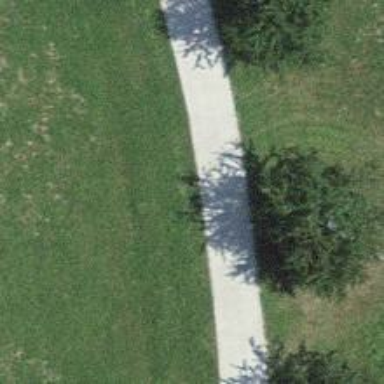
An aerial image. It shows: Unpaved service road.